Interaction volume radius: 10 \u00c5
Interaction volume height: 35 \u00c5
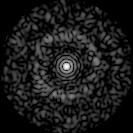
Disorder parameter: 0.8301